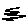
Label: zigzag